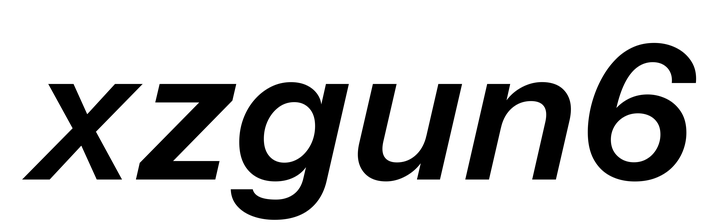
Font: InstrumentSans-Italic_SemiBold_Italic